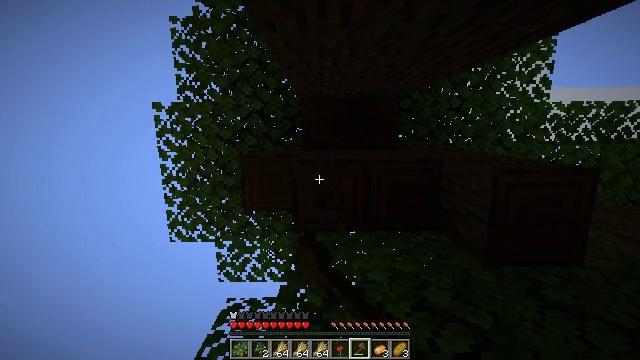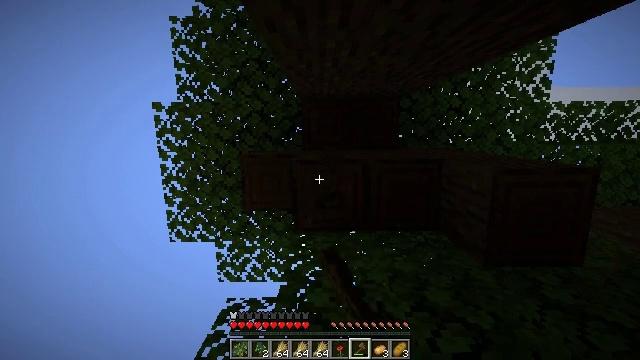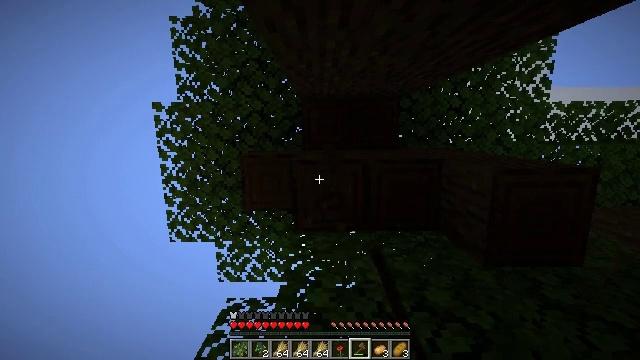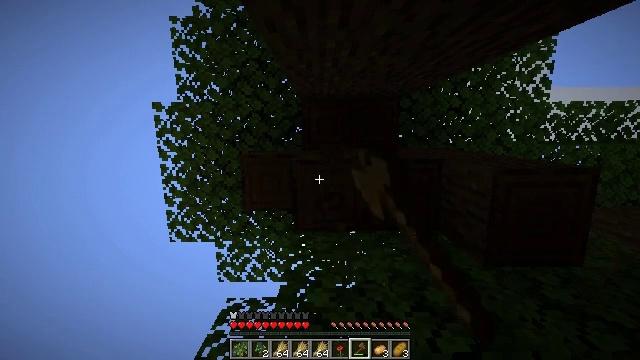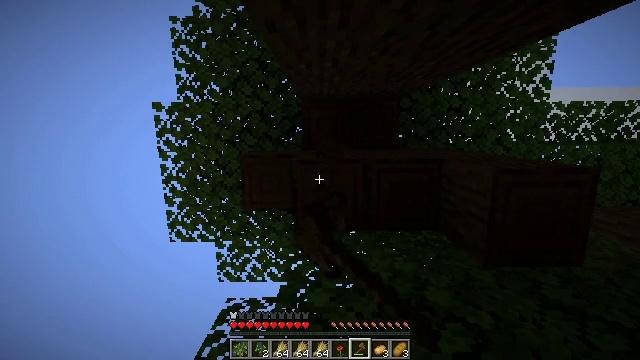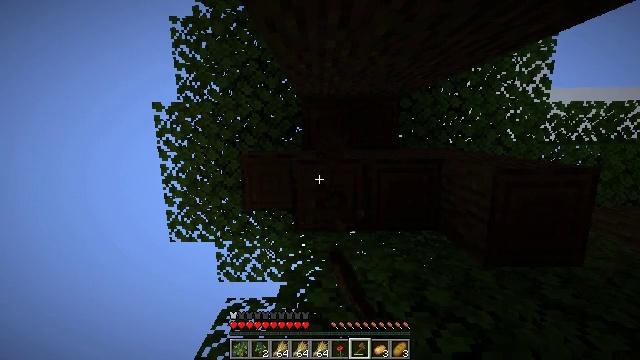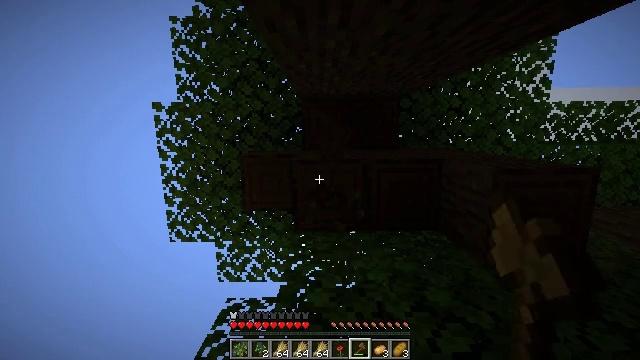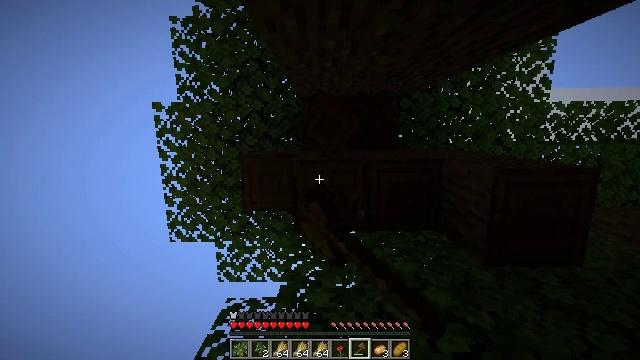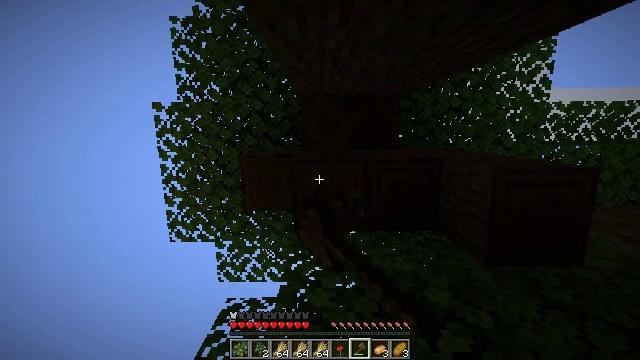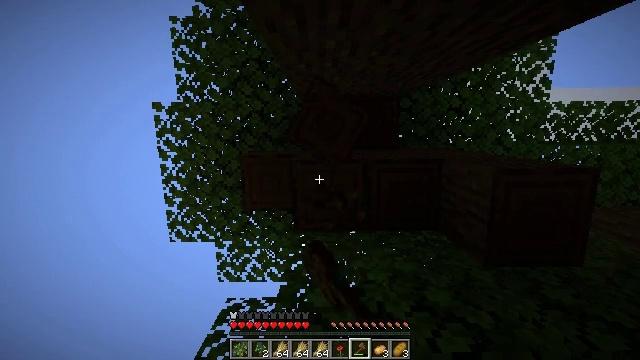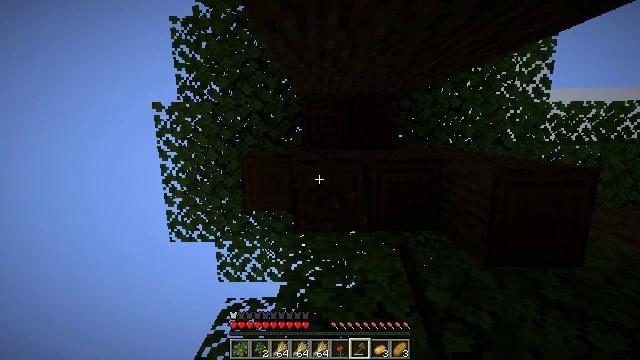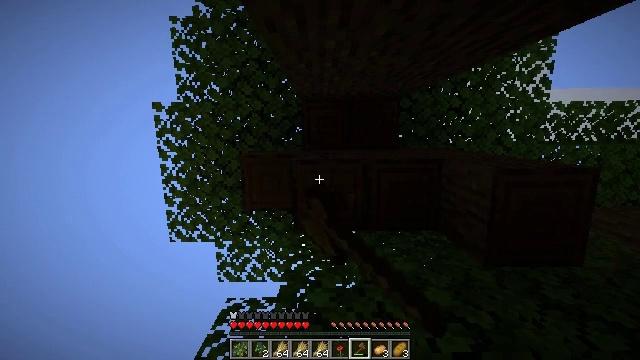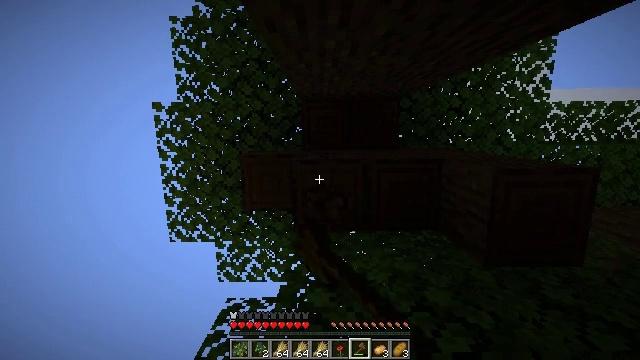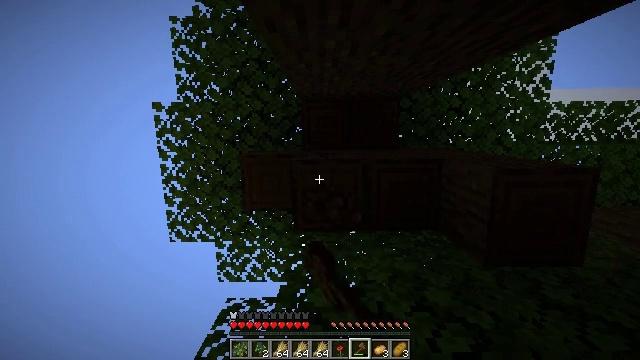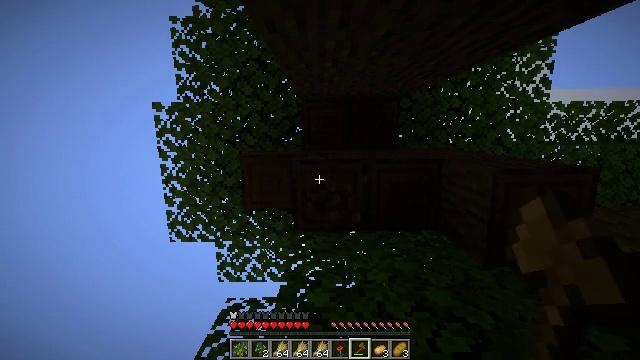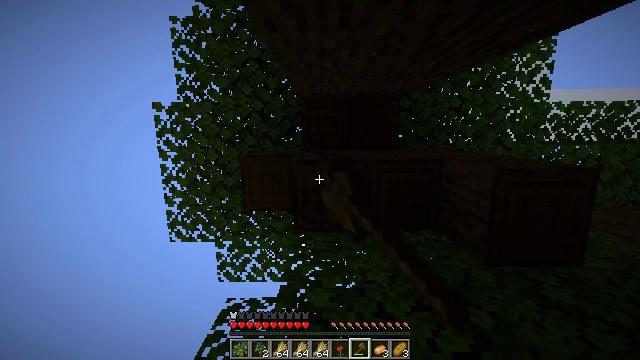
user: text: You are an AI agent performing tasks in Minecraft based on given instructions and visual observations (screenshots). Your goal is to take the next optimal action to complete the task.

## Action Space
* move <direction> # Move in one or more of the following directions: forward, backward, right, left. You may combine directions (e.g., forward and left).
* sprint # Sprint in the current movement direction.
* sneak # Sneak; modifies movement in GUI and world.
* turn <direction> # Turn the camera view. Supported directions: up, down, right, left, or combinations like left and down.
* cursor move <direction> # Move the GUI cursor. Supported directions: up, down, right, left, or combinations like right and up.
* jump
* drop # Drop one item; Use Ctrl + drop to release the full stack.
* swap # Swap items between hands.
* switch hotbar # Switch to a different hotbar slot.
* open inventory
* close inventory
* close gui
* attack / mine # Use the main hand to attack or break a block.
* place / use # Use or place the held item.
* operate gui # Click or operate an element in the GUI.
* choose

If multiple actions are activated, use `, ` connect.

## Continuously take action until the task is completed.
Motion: motion action
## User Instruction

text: Collect dark oak log for building.
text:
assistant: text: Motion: attack / mine
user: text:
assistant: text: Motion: attack / mine
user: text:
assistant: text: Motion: attack / mine
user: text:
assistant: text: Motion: attack / mine
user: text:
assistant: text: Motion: attack / mine
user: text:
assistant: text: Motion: attack / mine
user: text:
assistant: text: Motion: attack / mine
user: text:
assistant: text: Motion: attack / mine
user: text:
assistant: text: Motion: attack / mine
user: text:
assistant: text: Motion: attack / mine
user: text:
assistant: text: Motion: attack / mine
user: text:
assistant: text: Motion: attack / mine
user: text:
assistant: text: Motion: attack / mine
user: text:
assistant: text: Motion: attack / mine
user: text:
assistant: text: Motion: attack / mine
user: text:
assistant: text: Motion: attack / mine
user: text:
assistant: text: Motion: attack / mine
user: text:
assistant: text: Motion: attack / mine
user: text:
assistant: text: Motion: attack / mine
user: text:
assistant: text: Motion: attack / mine
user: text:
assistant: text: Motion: attack / mine
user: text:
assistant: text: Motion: attack / mine
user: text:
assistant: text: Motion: attack / mine
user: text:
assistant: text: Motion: attack / mine
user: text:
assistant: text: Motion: attack / mine
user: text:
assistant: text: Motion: attack / mine
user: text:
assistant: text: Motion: attack / mine
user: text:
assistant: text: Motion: attack / mine
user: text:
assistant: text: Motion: attack / mine
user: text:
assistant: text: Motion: attack / mine